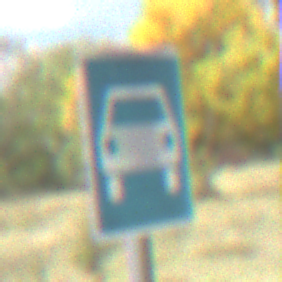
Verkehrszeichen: Kraftfahrstrasse
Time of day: Midday
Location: Outdoor (Nature)
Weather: PartlyCloudy
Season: Autumn
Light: Natural